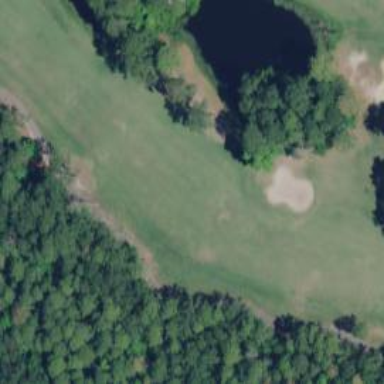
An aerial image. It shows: View of golf hole.